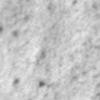
Label: no_change